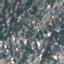
Land use / land cover class: HerbaceousVegetation